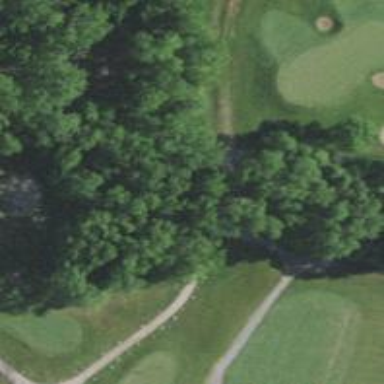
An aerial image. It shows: Pathway for golfing.